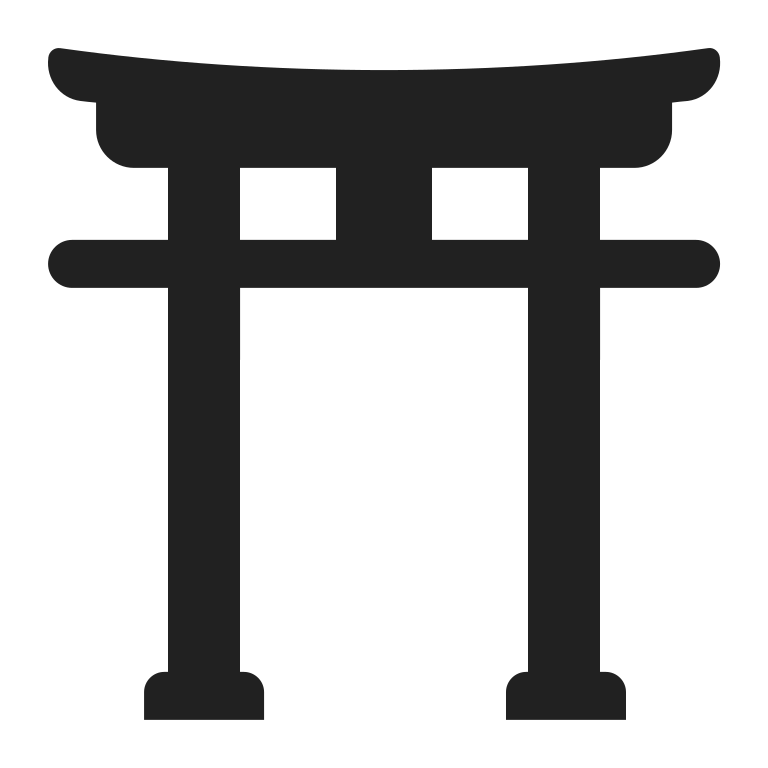
shinto shrine high contrast